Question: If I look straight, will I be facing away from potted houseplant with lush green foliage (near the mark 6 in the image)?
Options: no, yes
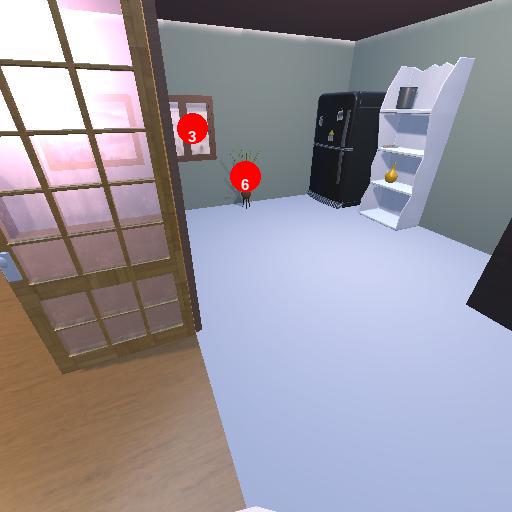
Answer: no